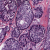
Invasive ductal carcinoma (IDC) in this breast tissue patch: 0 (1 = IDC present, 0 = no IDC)